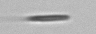
Label: fiber